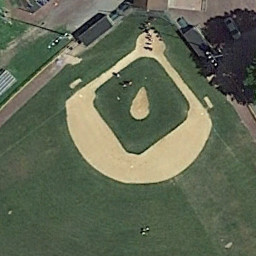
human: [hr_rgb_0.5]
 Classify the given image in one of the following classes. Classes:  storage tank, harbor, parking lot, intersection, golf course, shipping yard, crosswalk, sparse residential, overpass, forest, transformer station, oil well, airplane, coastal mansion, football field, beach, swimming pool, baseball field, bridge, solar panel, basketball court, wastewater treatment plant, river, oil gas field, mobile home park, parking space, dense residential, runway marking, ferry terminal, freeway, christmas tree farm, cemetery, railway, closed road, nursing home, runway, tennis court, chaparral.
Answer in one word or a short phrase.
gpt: baseball field